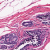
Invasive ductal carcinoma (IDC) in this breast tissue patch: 0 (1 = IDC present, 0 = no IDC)